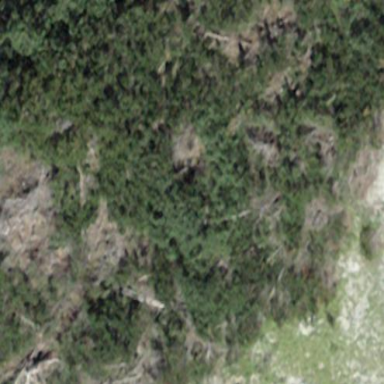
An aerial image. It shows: Patch of scrub vegetation.